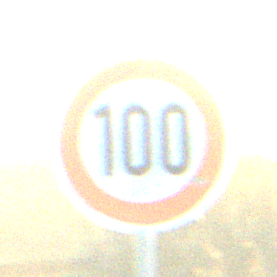
Verkehrszeichen: Geschwindigkeit100
Umgebung: Outdoor, RoadRail
Tageszeit: SunriseSunset
Wetter: PartlyCloudy
Licht: Natural
Jahreszeit: NotSpecified
Kontrast: HighContrast